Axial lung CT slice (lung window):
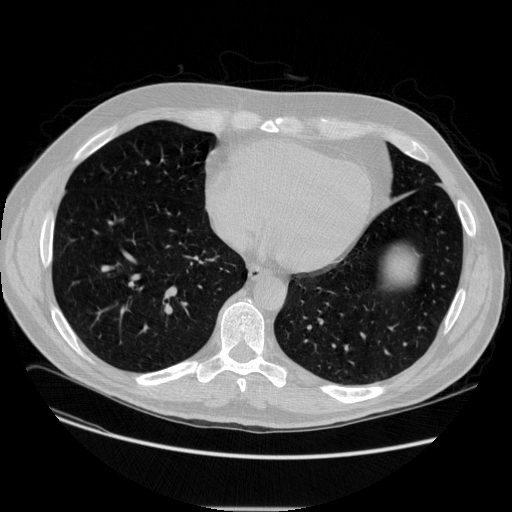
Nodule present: no